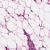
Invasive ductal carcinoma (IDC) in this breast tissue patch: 0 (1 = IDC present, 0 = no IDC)